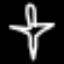
Label: airplane